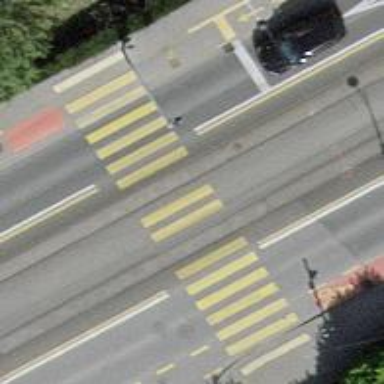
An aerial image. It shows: Asphalt footway with crossing.